Question: What is the correct size for icon in listview to follow material design guidelines ?

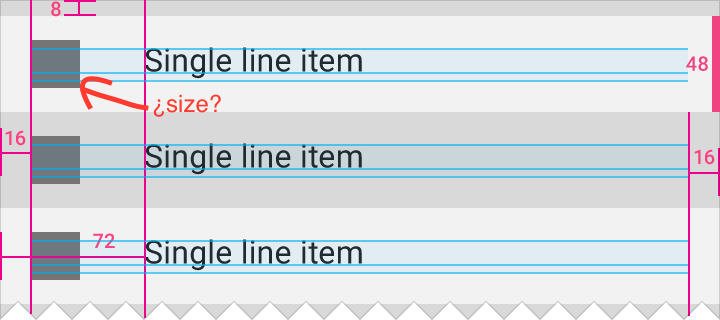
Answer: '24dp' is the correct size for icon in 'ListView'